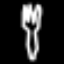
Label: fork